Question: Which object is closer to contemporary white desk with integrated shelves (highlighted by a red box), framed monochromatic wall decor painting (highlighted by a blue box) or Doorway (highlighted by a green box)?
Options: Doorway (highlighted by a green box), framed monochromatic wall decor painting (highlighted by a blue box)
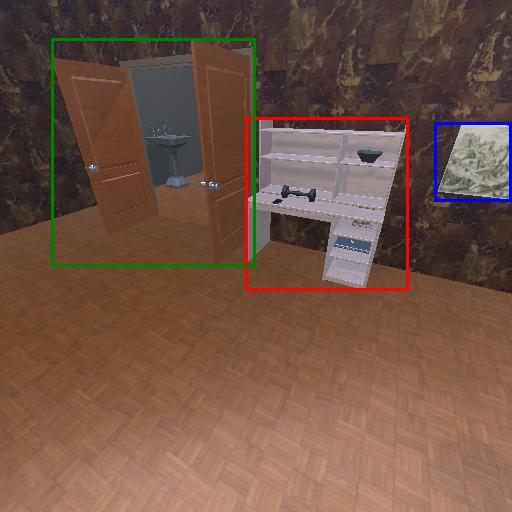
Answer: Doorway (highlighted by a green box)